Question: I'm trying to edit the labels in the legend so that the first label (WT) is in plain text, whilst the subsequent 7 are in italics. I have been using 'element_text(face=c("plain", rep("italic",7)))' , but this has resulted in none of the labels being converted to italics. I'm a bit confused why it hasn't worked because 'element_text(face="italic")' converts all the labels into italics. My plot is as follows:
'''
library(tidyverse)
for_plot <- read_csv(file =
"Row, Time, Mutant, Mean
1, 1, ppi1, 0.8008
2, 1, sp1-1, 0.8038
3, 1, sp1-1 ppi1, 0.8094
4, 1, sp1-2 ppi1, 0.8138
5, 1, sp1-3 ppi1, <PHONE>
6, 1, sp1-4 ppi1, 0.7998
7, 1, sp1-5 ppi1, <PHONE>
8, 1, Wt, <PHONE>
9, 21, ppi1, 0.6806
10, 21, sp1-1, 0.7088
11, 21, sp1-1 ppi1, 0.6982
12, 21, sp1-2 ppi1, 0.7126
13, 21, sp1-3 ppi1, 0.709
14, 21, sp1-4 ppi1, 0.6942
15, 21, sp1-5 ppi1, <PHONE>
16, 21, Wt, <PHONE>
17, 56, ppi1, 0.6652
18, 56, sp1-1, 0.6848
19, 56, sp1-1 ppi1, 0.6816
20, 56, sp1-2 ppi1, 0.6926
21, 56, sp1-3 ppi1, 0.6945
22, 56, sp1-4 ppi1, 0.676
23, 56, sp1-5 ppi1, <PHONE>
24, 56, Wt, <PHONE>
25, 111, ppi1, 0.653
26, 111, sp1-1, 0.6704
27, 111, sp1-1 ppi1, 0.6704
28, 111, sp1-2 ppi1, 0.6756
29, 111, sp1-3 ppi1, 0.679
30, 111, sp1-4 ppi1, 0.664
31, 111, sp1-5 ppi1, 0.6805
32, 111, Wt, 0.677
33, 186, ppi1, 0.6132
34, 186, sp1-1, 0.633
35, 186, sp1-1 ppi1, 0.6298
36, 186, sp1-2 ppi1, 0.6402
37, 186, sp1-3 ppi1, 0.6435
38, 186, sp1-4 ppi1, 0.6278
39, 186, sp1-5 ppi1, <PHONE>
40, 186, Wt, <PHONE>
41, 281, ppi1, 0.5636
42, 281, sp1-1, 0.587
43, 281, sp1-1 ppi1, 0.5828
44, 281, sp1-2 ppi1, 0.5906
45, 281, sp1-3 ppi1, <PHONE>
46, 281, sp1-4 ppi1, 0.5838
47, 281, sp1-5 ppi1, <PHONE>
48, 281, Wt, <PHONE>")
for_plot %>%
ggplot()+
geom_line(aes(x = Time, y = Mean, col = Mutant)) +
geom_point(aes(x = Time, y = Mean, col = Mutant)) +
labs(title = "Effective PSII Quantum Yield across SP1 Mutants",
y = "Effective PSII Quantum Yield",
x = "Actinic PPFD") +
theme(plot.title = element_text(hjust = 0.5)) +
theme(legend.text = element_text(face=c("plain", rep("italic",7))))
'''

<URL>
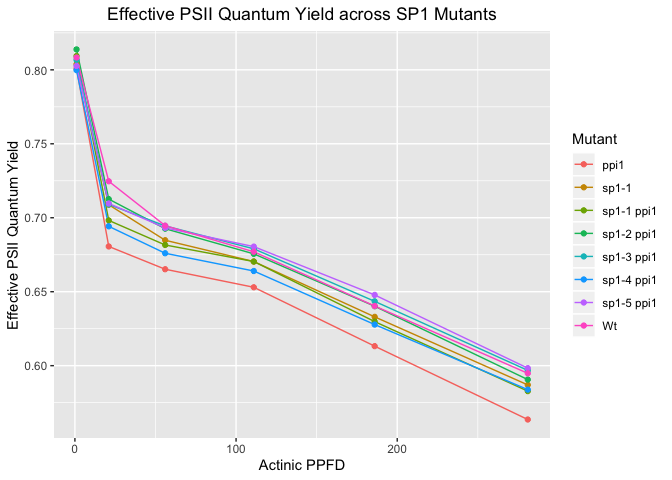
Answer: I wrote the ggtext package to make these types of problems easier to solve. It allows you to style with markdown, i.e., just enclose the italics parts in stars.
The package is currently under development and needs to be installed via remotes, but it will be released on CRAN soon (spring 2020). You may also need the latest development version of ggplot2, which you can install via 'remotes::install_github("tidyverse/ggplot2")'.
'''
library(tidyverse)
library(ggtext) # remotes::install_github("clauswilke/ggtext")
for_plot <- read_csv(file =
"Row, Time, Mutant, Mean
1, 1, ppi1, 0.8008
2, 1, sp1-1, 0.8038
3, 1, sp1-1 ppi1, 0.8094
4, 1, sp1-2 ppi1, 0.8138
5, 1, sp1-3 ppi1, <PHONE>
6, 1, sp1-4 ppi1, 0.7998
7, 1, sp1-5 ppi1, <PHONE>
8, 1, Wt, <PHONE>
9, 21, ppi1, 0.6806
10, 21, sp1-1, 0.7088
11, 21, sp1-1 ppi1, 0.6982
12, 21, sp1-2 ppi1, 0.7126
13, 21, sp1-3 ppi1, 0.709
14, 21, sp1-4 ppi1, 0.6942
15, 21, sp1-5 ppi1, <PHONE>
16, 21, Wt, <PHONE>
17, 56, ppi1, 0.6652
18, 56, sp1-1, 0.6848
19, 56, sp1-1 ppi1, 0.6816
20, 56, sp1-2 ppi1, 0.6926
21, 56, sp1-3 ppi1, 0.6945
22, 56, sp1-4 ppi1, 0.676
23, 56, sp1-5 ppi1, <PHONE>
24, 56, Wt, <PHONE>
25, 111, ppi1, 0.653
26, 111, sp1-1, 0.6704
27, 111, sp1-1 ppi1, 0.6704
28, 111, sp1-2 ppi1, 0.6756
29, 111, sp1-3 ppi1, 0.679
30, 111, sp1-4 ppi1, 0.664
31, 111, sp1-5 ppi1, 0.6805
32, 111, Wt, 0.677
33, 186, ppi1, 0.6132
34, 186, sp1-1, 0.633
35, 186, sp1-1 ppi1, 0.6298
36, 186, sp1-2 ppi1, 0.6402
37, 186, sp1-3 ppi1, 0.6435
38, 186, sp1-4 ppi1, 0.6278
39, 186, sp1-5 ppi1, <PHONE>
40, 186, Wt, <PHONE>
41, 281, ppi1, 0.5636
42, 281, sp1-1, 0.587
43, 281, sp1-1 ppi1, 0.5828
44, 281, sp1-2 ppi1, 0.5906
45, 281, sp1-3 ppi1, <PHONE>
46, 281, sp1-4 ppi1, 0.5838
47, 281, sp1-5 ppi1, <PHONE>
48, 281, Wt, <PHONE>")
for_plot %>%
ggplot()+
geom_line(aes(x = Time, y = Mean, col = Mutant)) +
geom_point(aes(x = Time, y = Mean, col = Mutant)) +
labs(title = "Effective PSII Quantum Yield across SP1 Mutants",
y = "Effective PSII Quantum Yield",
x = "Actinic PPFD") +
scale_color_hue(
breaks = c("ppi1", "sp1-1", "sp1-1 ppi1", "sp1-2 ppi1",
"sp1-3 ppi1", "sp1-4 ppi1", "sp1-5 ppi1", "Wt"),
labels = c("ppi1", "*sp1-1*", "*sp1-1 ppi1*", "*sp1-2 ppi1*",
"*sp1-3 ppi1*", "*sp1-4 ppi1*", "*sp1-5 ppi1*", "*Wt*")
) +
theme(plot.title = element_text(hjust = 0.5)) +
theme(legend.text = element_markdown())
'''

This works also for parts of the text, e.g., if you wanted SP1 to be in italics in the title, you could do it like so.
'''
for_plot %>%
ggplot()+
geom_line(aes(x = Time, y = Mean, col = Mutant)) +
geom_point(aes(x = Time, y = Mean, col = Mutant)) +
labs(title = "Effective PSII Quantum Yield across *SP1* Mutants",
y = "Effective PSII Quantum Yield",
x = "Actinic PPFD") +
scale_color_hue(
breaks = c("ppi1", "sp1-1", "sp1-1 ppi1", "sp1-2 ppi1",
"sp1-3 ppi1", "sp1-4 ppi1", "sp1-5 ppi1", "Wt"),
labels = c("ppi1", "*sp1-1*", "*sp1-1 ppi1*", "*sp1-2 ppi1*",
"*sp1-3 ppi1*", "*sp1-4 ppi1*", "*sp1-5 ppi1*", "*Wt*")
) +
theme(plot.title = element_markdown(hjust = 0.5)) +
theme(legend.text = element_markdown())
'''